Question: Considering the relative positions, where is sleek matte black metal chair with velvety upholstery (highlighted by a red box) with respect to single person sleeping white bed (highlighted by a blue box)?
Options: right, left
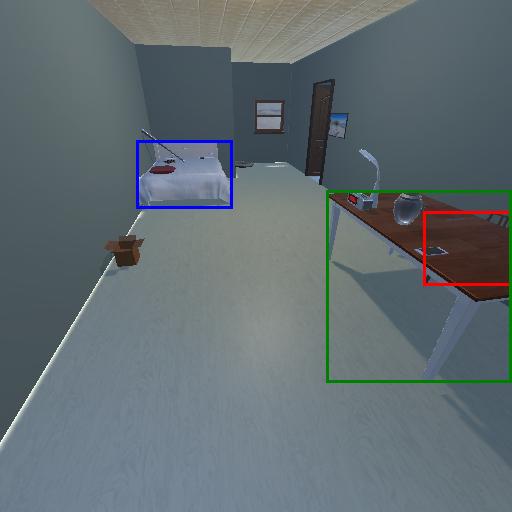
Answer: right